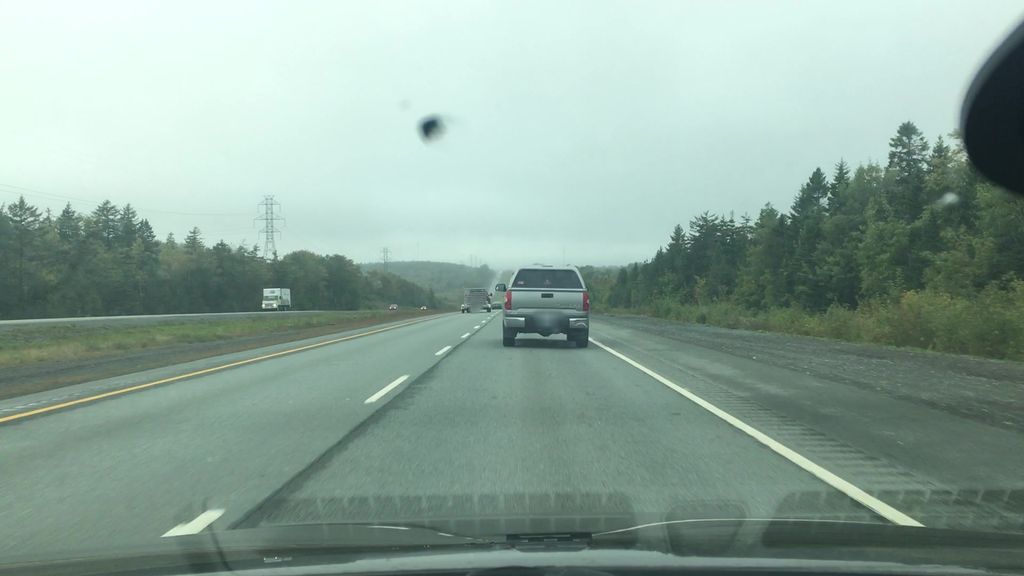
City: halifax